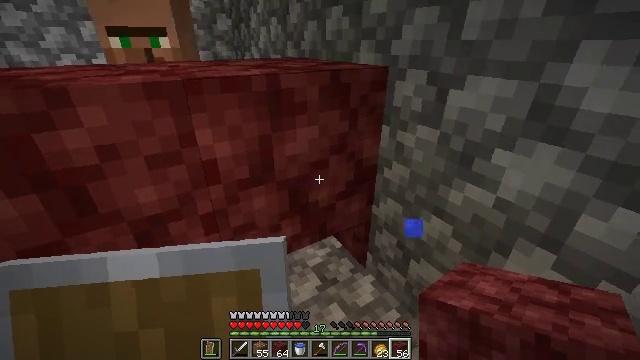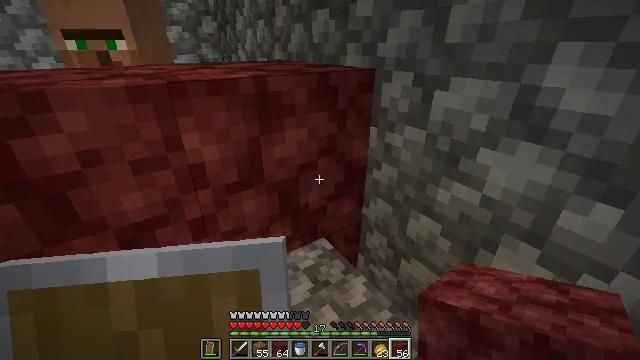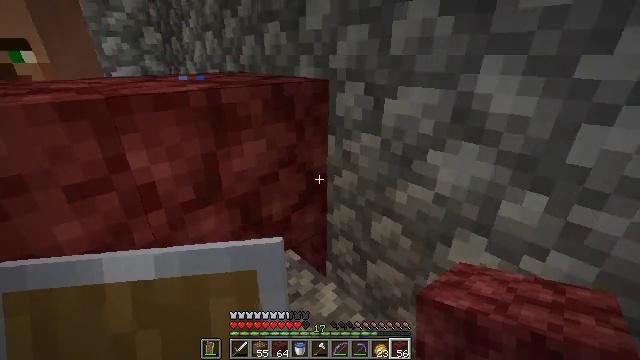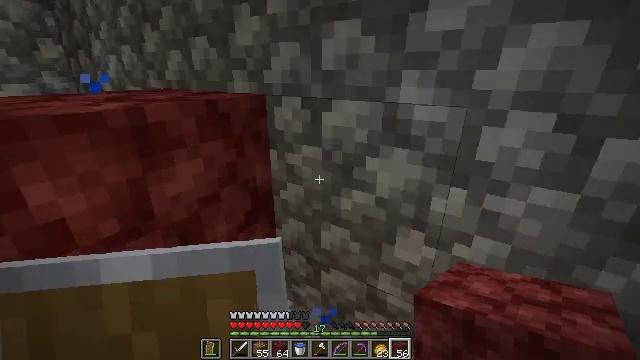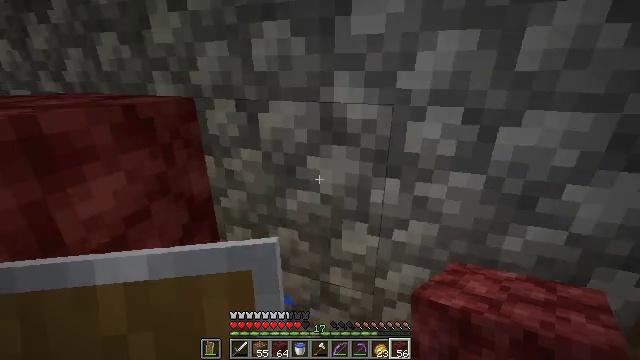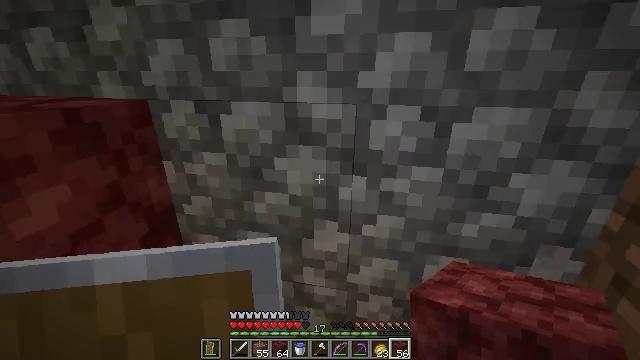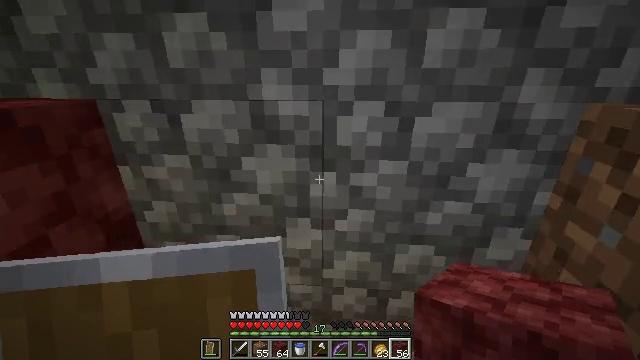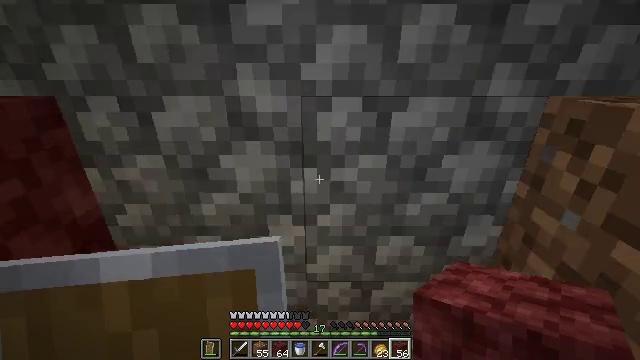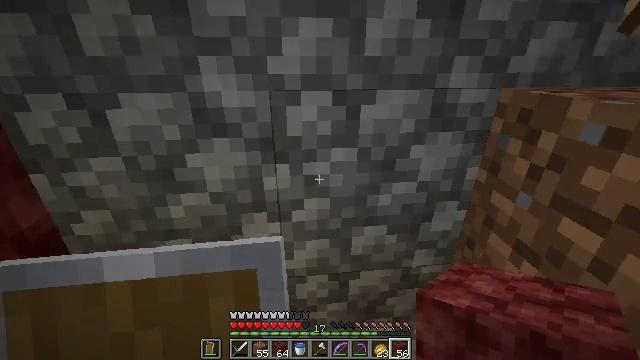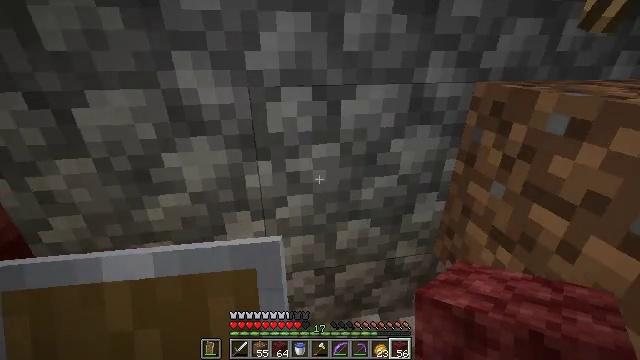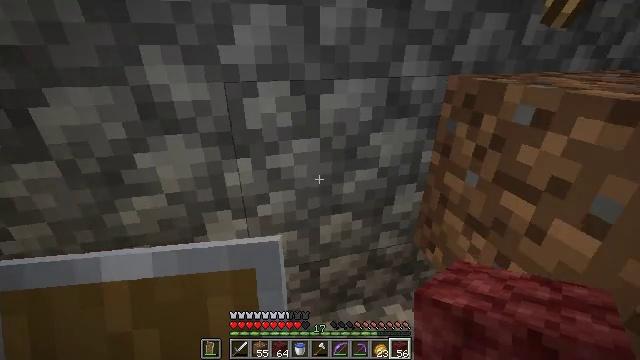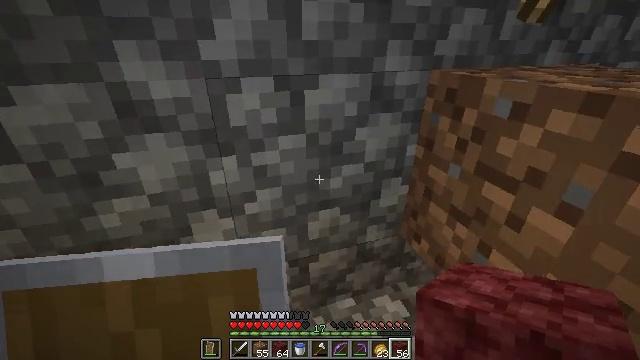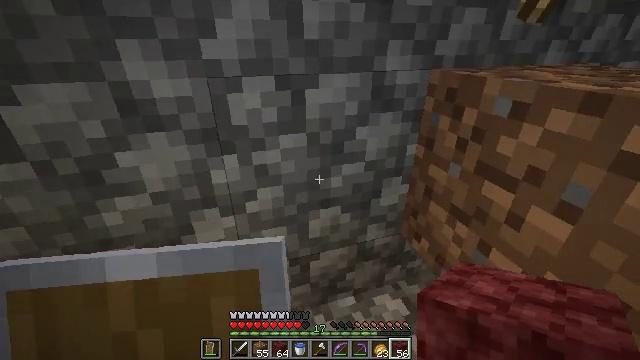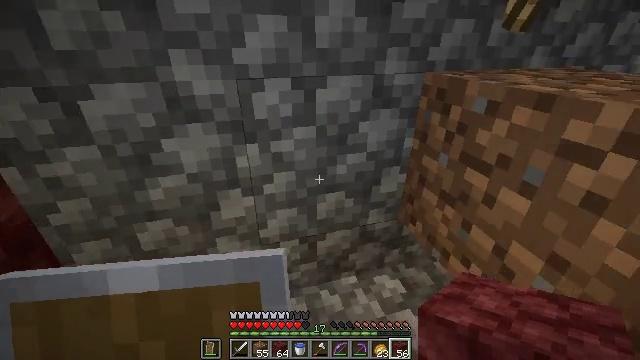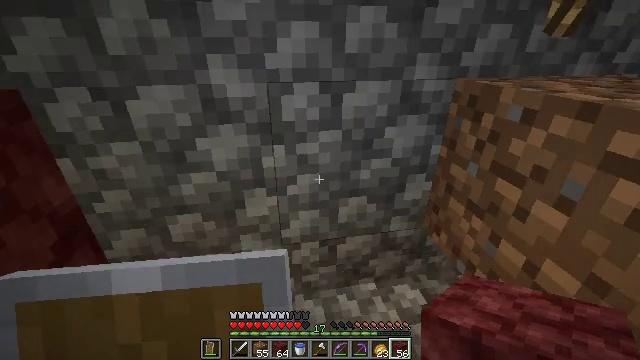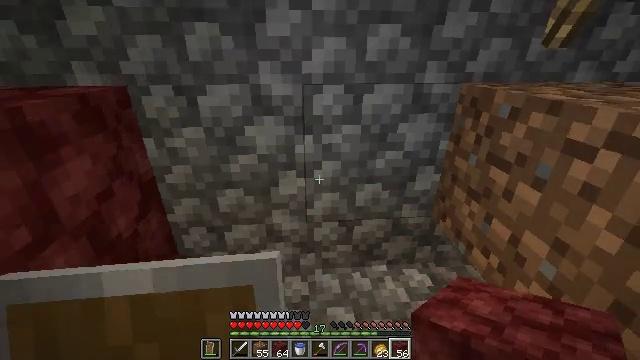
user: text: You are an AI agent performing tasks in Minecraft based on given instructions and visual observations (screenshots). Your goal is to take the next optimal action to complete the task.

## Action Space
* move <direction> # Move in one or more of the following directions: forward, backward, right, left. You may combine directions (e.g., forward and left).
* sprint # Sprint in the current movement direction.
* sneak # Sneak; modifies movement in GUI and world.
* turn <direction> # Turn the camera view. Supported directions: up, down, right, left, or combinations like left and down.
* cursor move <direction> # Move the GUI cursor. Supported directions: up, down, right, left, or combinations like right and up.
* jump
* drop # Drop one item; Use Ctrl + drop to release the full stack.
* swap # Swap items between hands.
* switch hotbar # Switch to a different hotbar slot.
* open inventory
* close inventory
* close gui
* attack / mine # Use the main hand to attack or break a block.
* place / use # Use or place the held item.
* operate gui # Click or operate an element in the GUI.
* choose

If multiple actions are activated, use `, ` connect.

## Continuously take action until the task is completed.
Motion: motion action
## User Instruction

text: Digging the cobblestone underground.
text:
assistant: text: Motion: turn right
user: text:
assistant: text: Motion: turn right and up
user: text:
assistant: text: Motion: turn right and up
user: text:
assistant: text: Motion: turn right
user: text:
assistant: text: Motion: turn right
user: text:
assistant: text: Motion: turn right
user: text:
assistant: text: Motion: turn right
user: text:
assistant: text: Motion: turn right and down
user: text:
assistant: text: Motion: turn right
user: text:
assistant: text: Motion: turn right and down
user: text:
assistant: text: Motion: turn right
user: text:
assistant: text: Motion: move back
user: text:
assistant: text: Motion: move back, turn left
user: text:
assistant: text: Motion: move back, turn left
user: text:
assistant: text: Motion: move back, turn left and up
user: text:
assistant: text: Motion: turn left and up
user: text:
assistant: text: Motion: turn left and up
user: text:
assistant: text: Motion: turn left and up
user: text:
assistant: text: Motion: no_op
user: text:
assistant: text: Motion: no_op
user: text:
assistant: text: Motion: no_op
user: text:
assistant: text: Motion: no_op
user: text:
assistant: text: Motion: no_op
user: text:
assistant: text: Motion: no_op
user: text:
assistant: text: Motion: no_op
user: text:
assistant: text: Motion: no_op
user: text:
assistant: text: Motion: no_op
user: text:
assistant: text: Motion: no_op
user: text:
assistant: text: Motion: no_op
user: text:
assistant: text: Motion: no_op